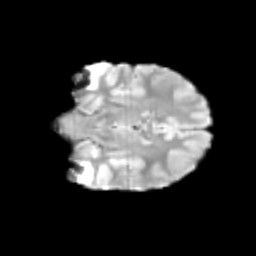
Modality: T2w
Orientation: coronal
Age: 10
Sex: male
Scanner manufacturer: siemens
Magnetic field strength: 3 T
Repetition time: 3.8 s
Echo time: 0.07 s